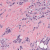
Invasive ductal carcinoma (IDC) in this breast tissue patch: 1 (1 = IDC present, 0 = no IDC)